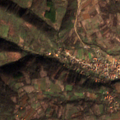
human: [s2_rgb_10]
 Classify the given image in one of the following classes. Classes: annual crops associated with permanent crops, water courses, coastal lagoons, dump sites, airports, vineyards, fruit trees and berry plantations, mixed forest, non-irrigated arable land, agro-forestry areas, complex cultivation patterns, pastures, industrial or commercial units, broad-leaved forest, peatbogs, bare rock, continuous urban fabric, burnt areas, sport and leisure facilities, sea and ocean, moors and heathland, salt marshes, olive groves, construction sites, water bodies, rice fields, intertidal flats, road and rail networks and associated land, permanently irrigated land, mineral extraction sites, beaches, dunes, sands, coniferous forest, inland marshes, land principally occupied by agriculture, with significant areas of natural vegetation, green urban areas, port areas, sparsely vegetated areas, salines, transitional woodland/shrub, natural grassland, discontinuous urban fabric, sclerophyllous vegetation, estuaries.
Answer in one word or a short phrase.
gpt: discontinuous urban fabric, complex cultivation patterns, land principally occupied by agriculture, with significant areas of natural vegetation, broad-leaved forest, transitional woodland/shrub